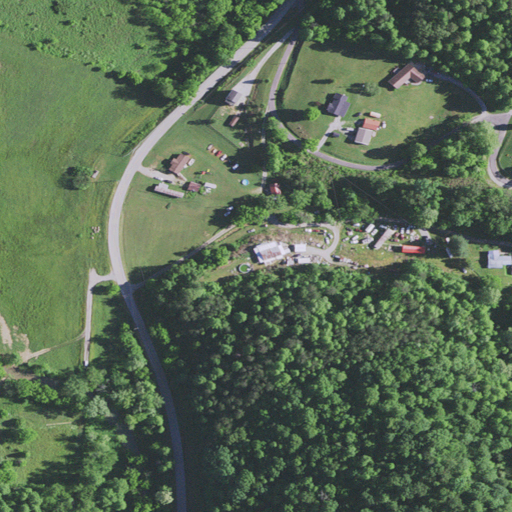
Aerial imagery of valley in Kentucky named John Carter Hollow containing pasture, deciduous forest, mixed forest, low intensity development, open development, and medium intensity development